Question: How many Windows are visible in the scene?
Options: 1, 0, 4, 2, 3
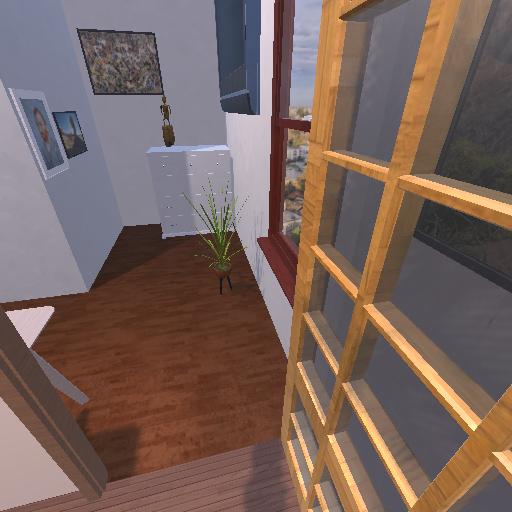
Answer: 1